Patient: sex F, age 54
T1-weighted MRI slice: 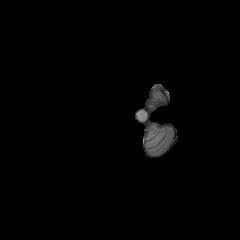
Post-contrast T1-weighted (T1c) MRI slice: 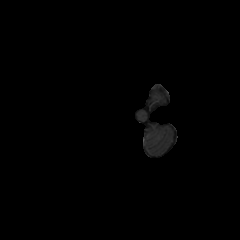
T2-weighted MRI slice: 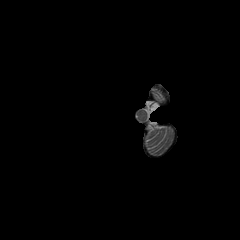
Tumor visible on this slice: no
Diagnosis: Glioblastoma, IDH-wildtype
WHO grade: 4